Interaction volume radius: 5 \u00c5
Interaction volume height: 40 \u00c5
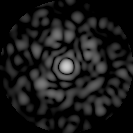
Disorder parameter: 0.8422